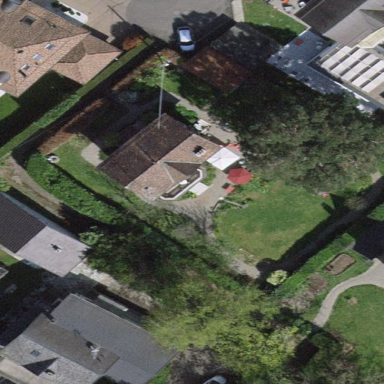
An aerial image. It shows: Garden surrounded by fence.